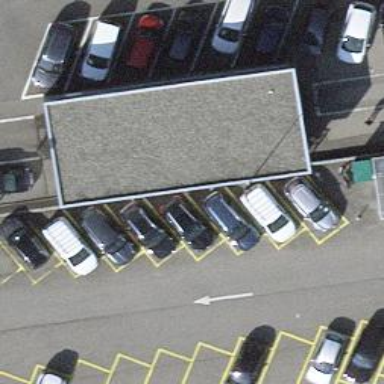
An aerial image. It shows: Building serving as car wash facility.